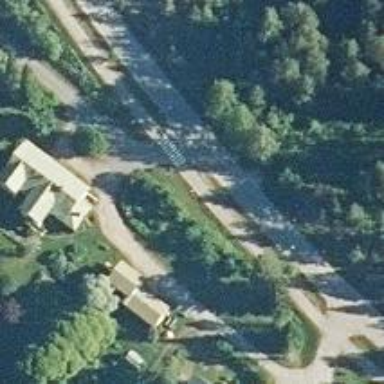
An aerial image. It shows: Cycleway with asphalt surface and zebra crossing.